Question: Here is a piece of code that I wrote but the close button on the top of the application doesn't work please help
Code:
'''
import java.awt.*;
import java.awt.event.*;
public class App extends Frame implements MouseMotionListener {
App() {
addMouseMotionListener(this);
setSize(200, 200);
setVisible(true);
}
public void mouseDragged(MouseEvent e) {
Graphics g = getGraphics();
g.setColor(Color.RED);
g.fillRect(e.getX(), e.getY(),10, 10);
}
public void mouseMoved(MouseEvent e) {
}
public static void main(String[] args)throws Exception {
App a = new App();
}
}
'''
Image:

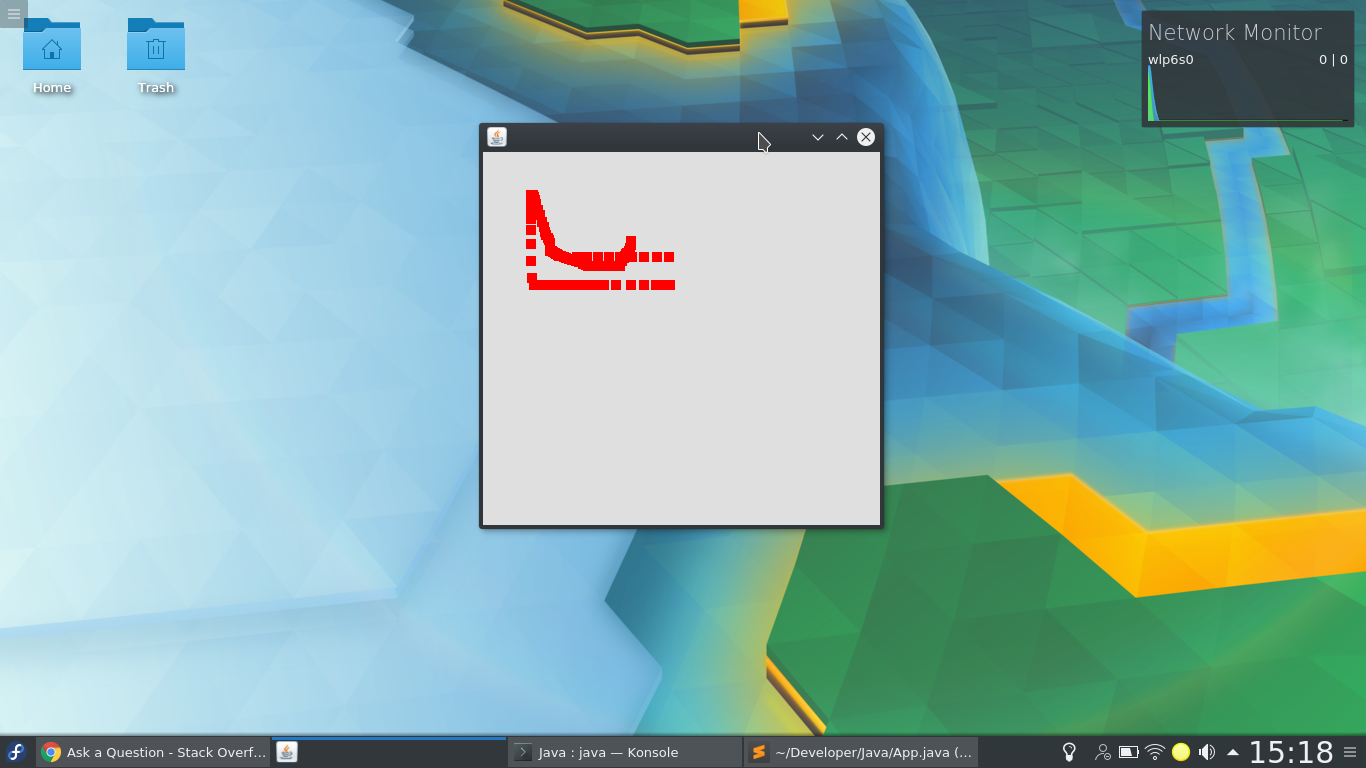
Answer: You need to add Listener and call dispose while initializing your applet.
'''
addWindowListener(new WindowAdapter() {
public void windowClosing(WindowEvent e) {
dispose();
}
});
'''
You need to add above line of code inside the constructor.